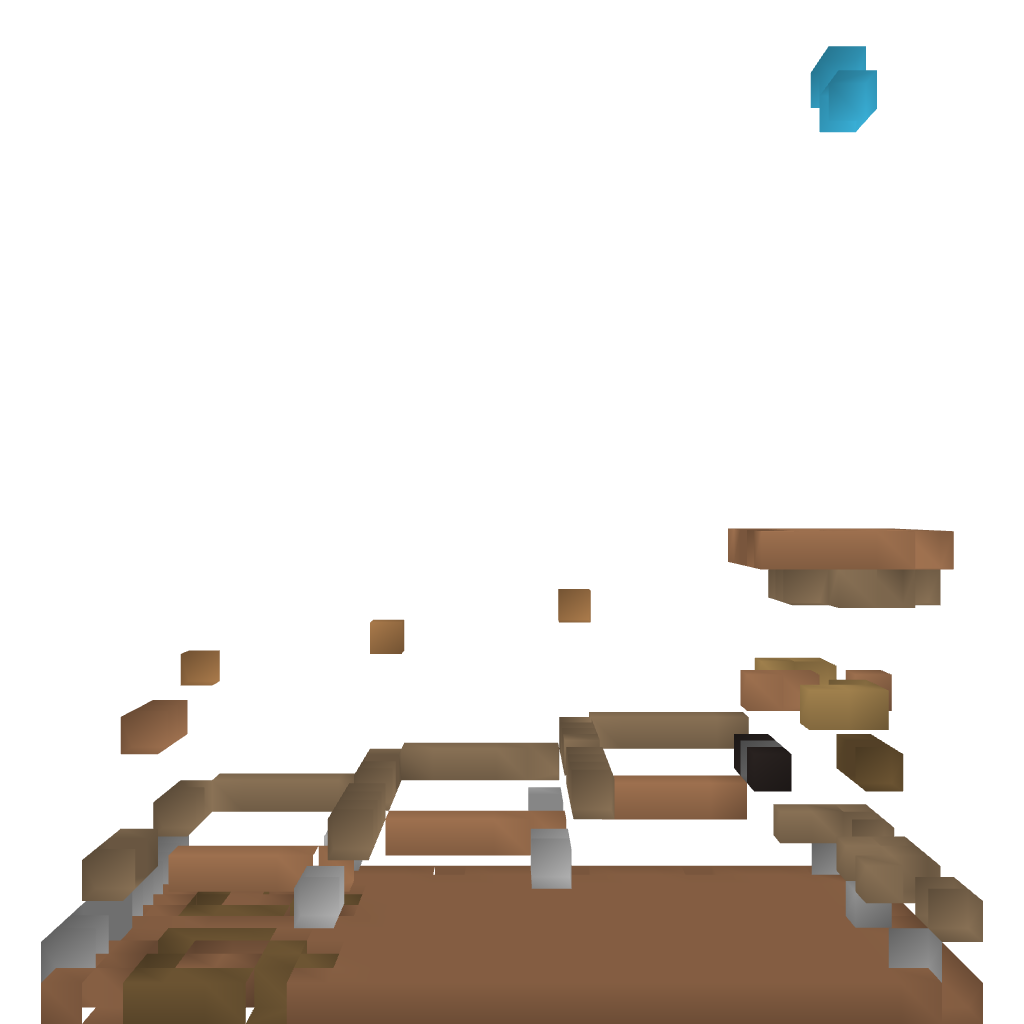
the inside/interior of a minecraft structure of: Veg Farm